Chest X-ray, AP view. Patient: 49 years old, sex M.
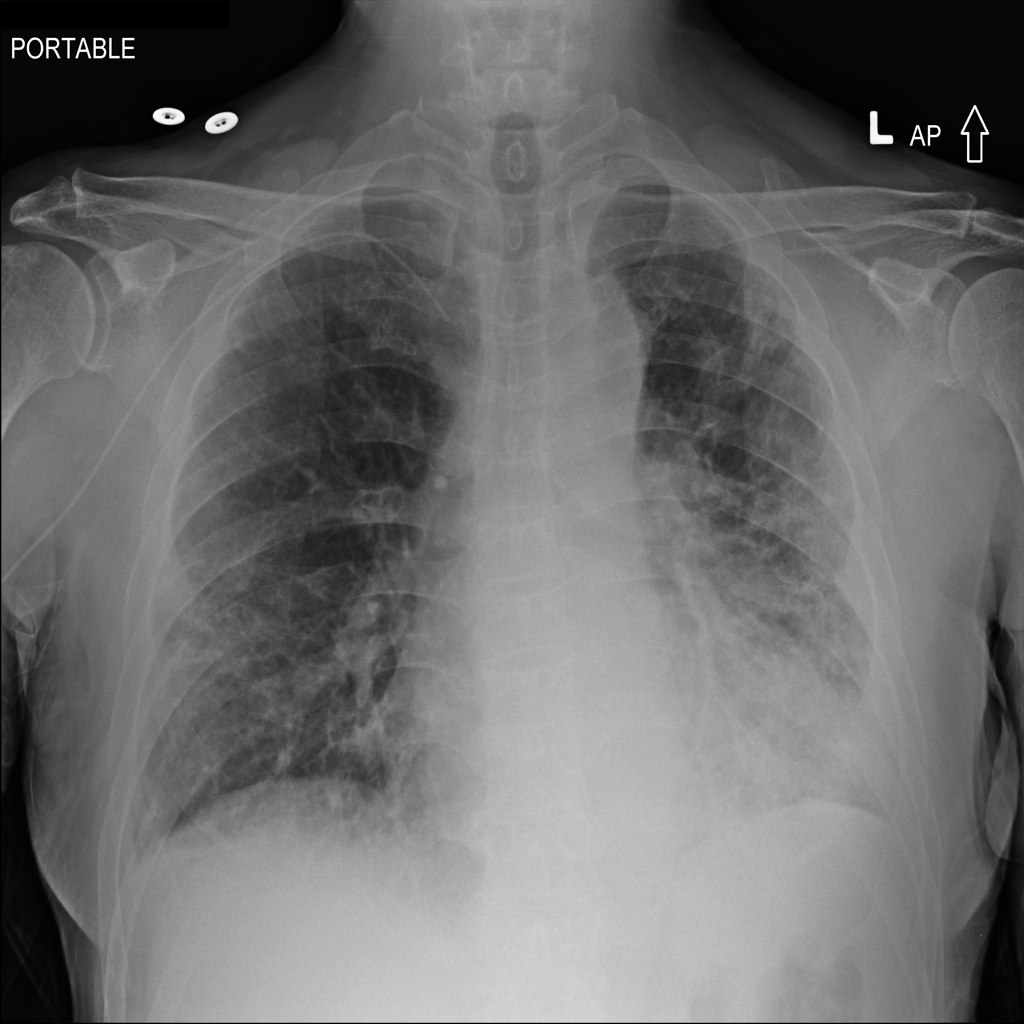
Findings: Infiltration